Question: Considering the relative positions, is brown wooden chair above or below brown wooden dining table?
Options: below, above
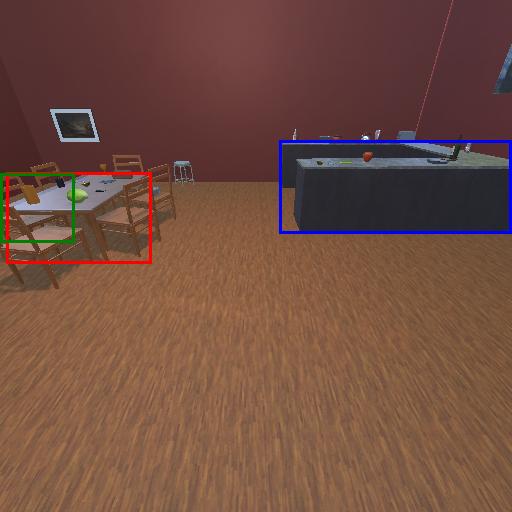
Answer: below